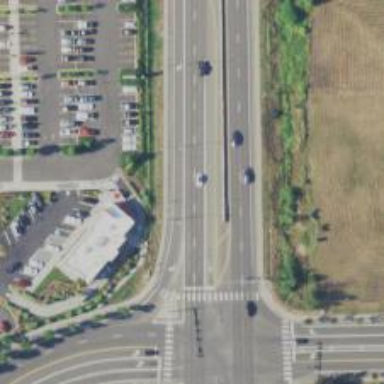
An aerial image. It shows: This image shows trunk highway that functions as expressway.